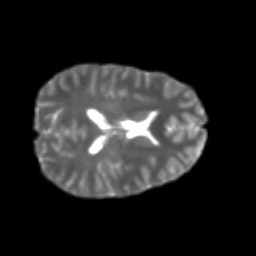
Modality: T2w
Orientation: axial
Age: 21
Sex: female
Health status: healthy
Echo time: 0.074 s